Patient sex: M
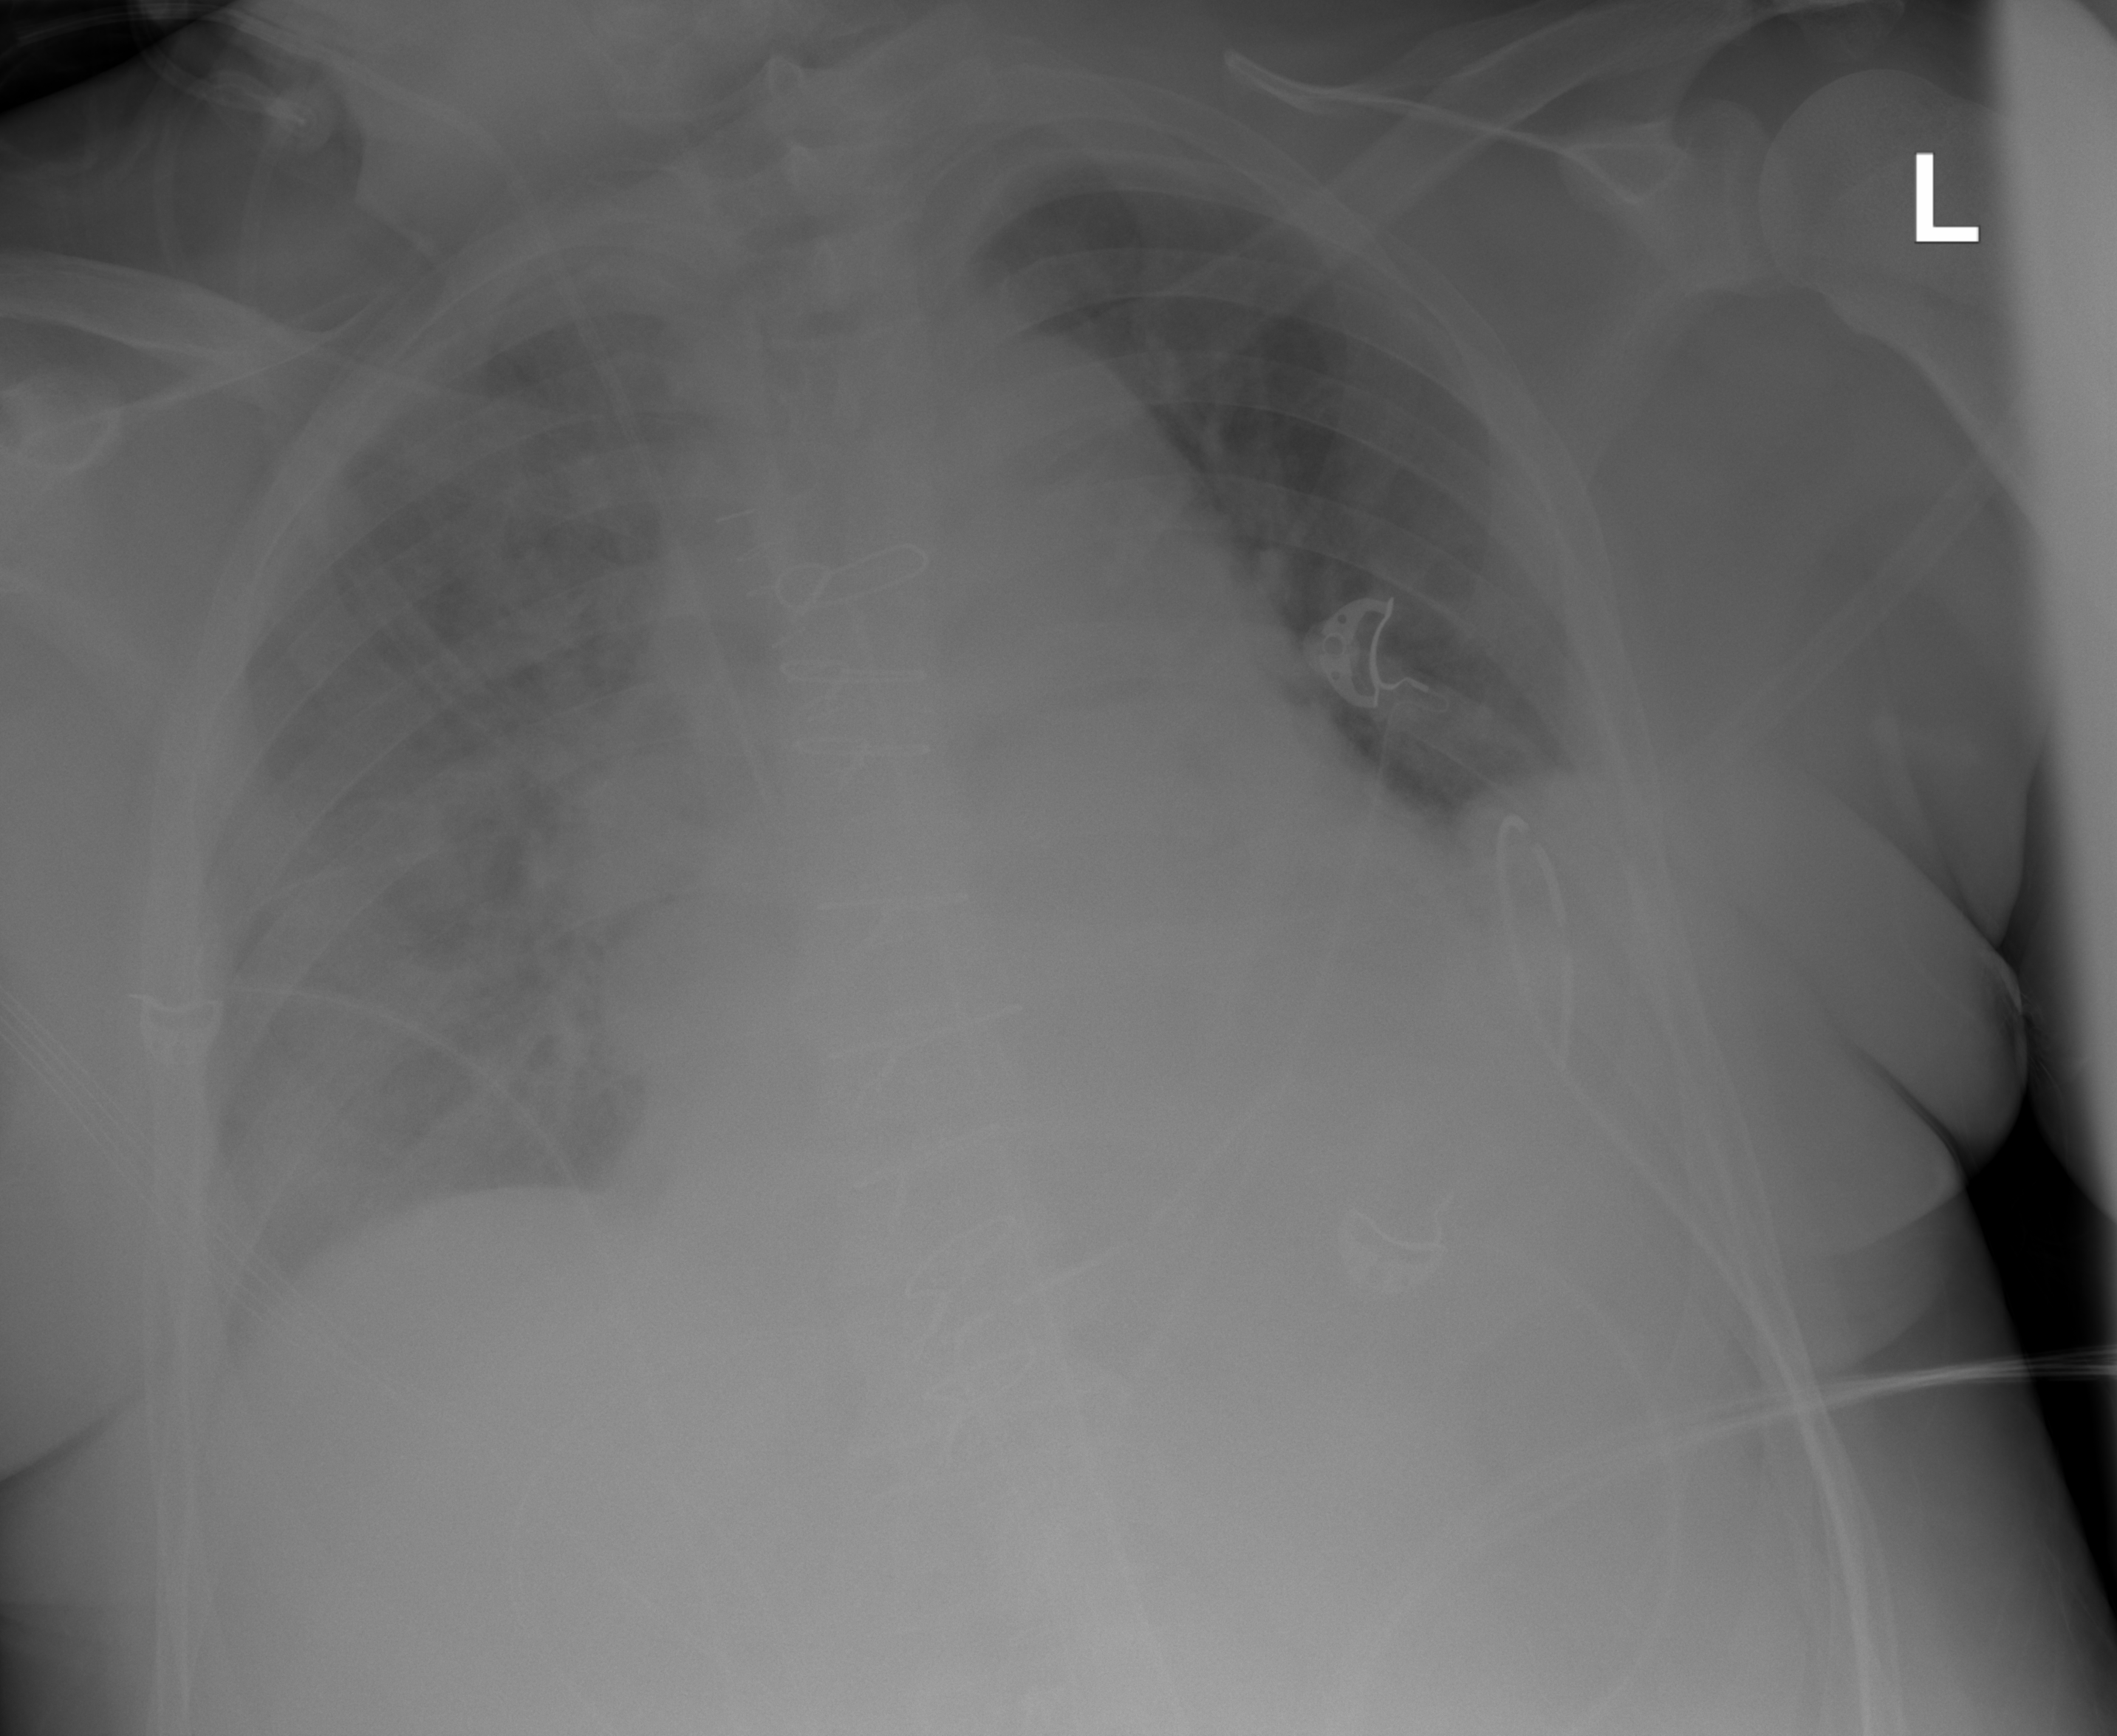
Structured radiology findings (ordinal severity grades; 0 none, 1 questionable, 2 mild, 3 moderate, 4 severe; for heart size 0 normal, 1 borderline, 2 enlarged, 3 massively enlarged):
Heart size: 2
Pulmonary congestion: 2
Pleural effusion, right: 0
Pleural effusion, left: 2
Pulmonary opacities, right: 0
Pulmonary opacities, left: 0
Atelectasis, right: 2
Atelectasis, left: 2